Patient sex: F
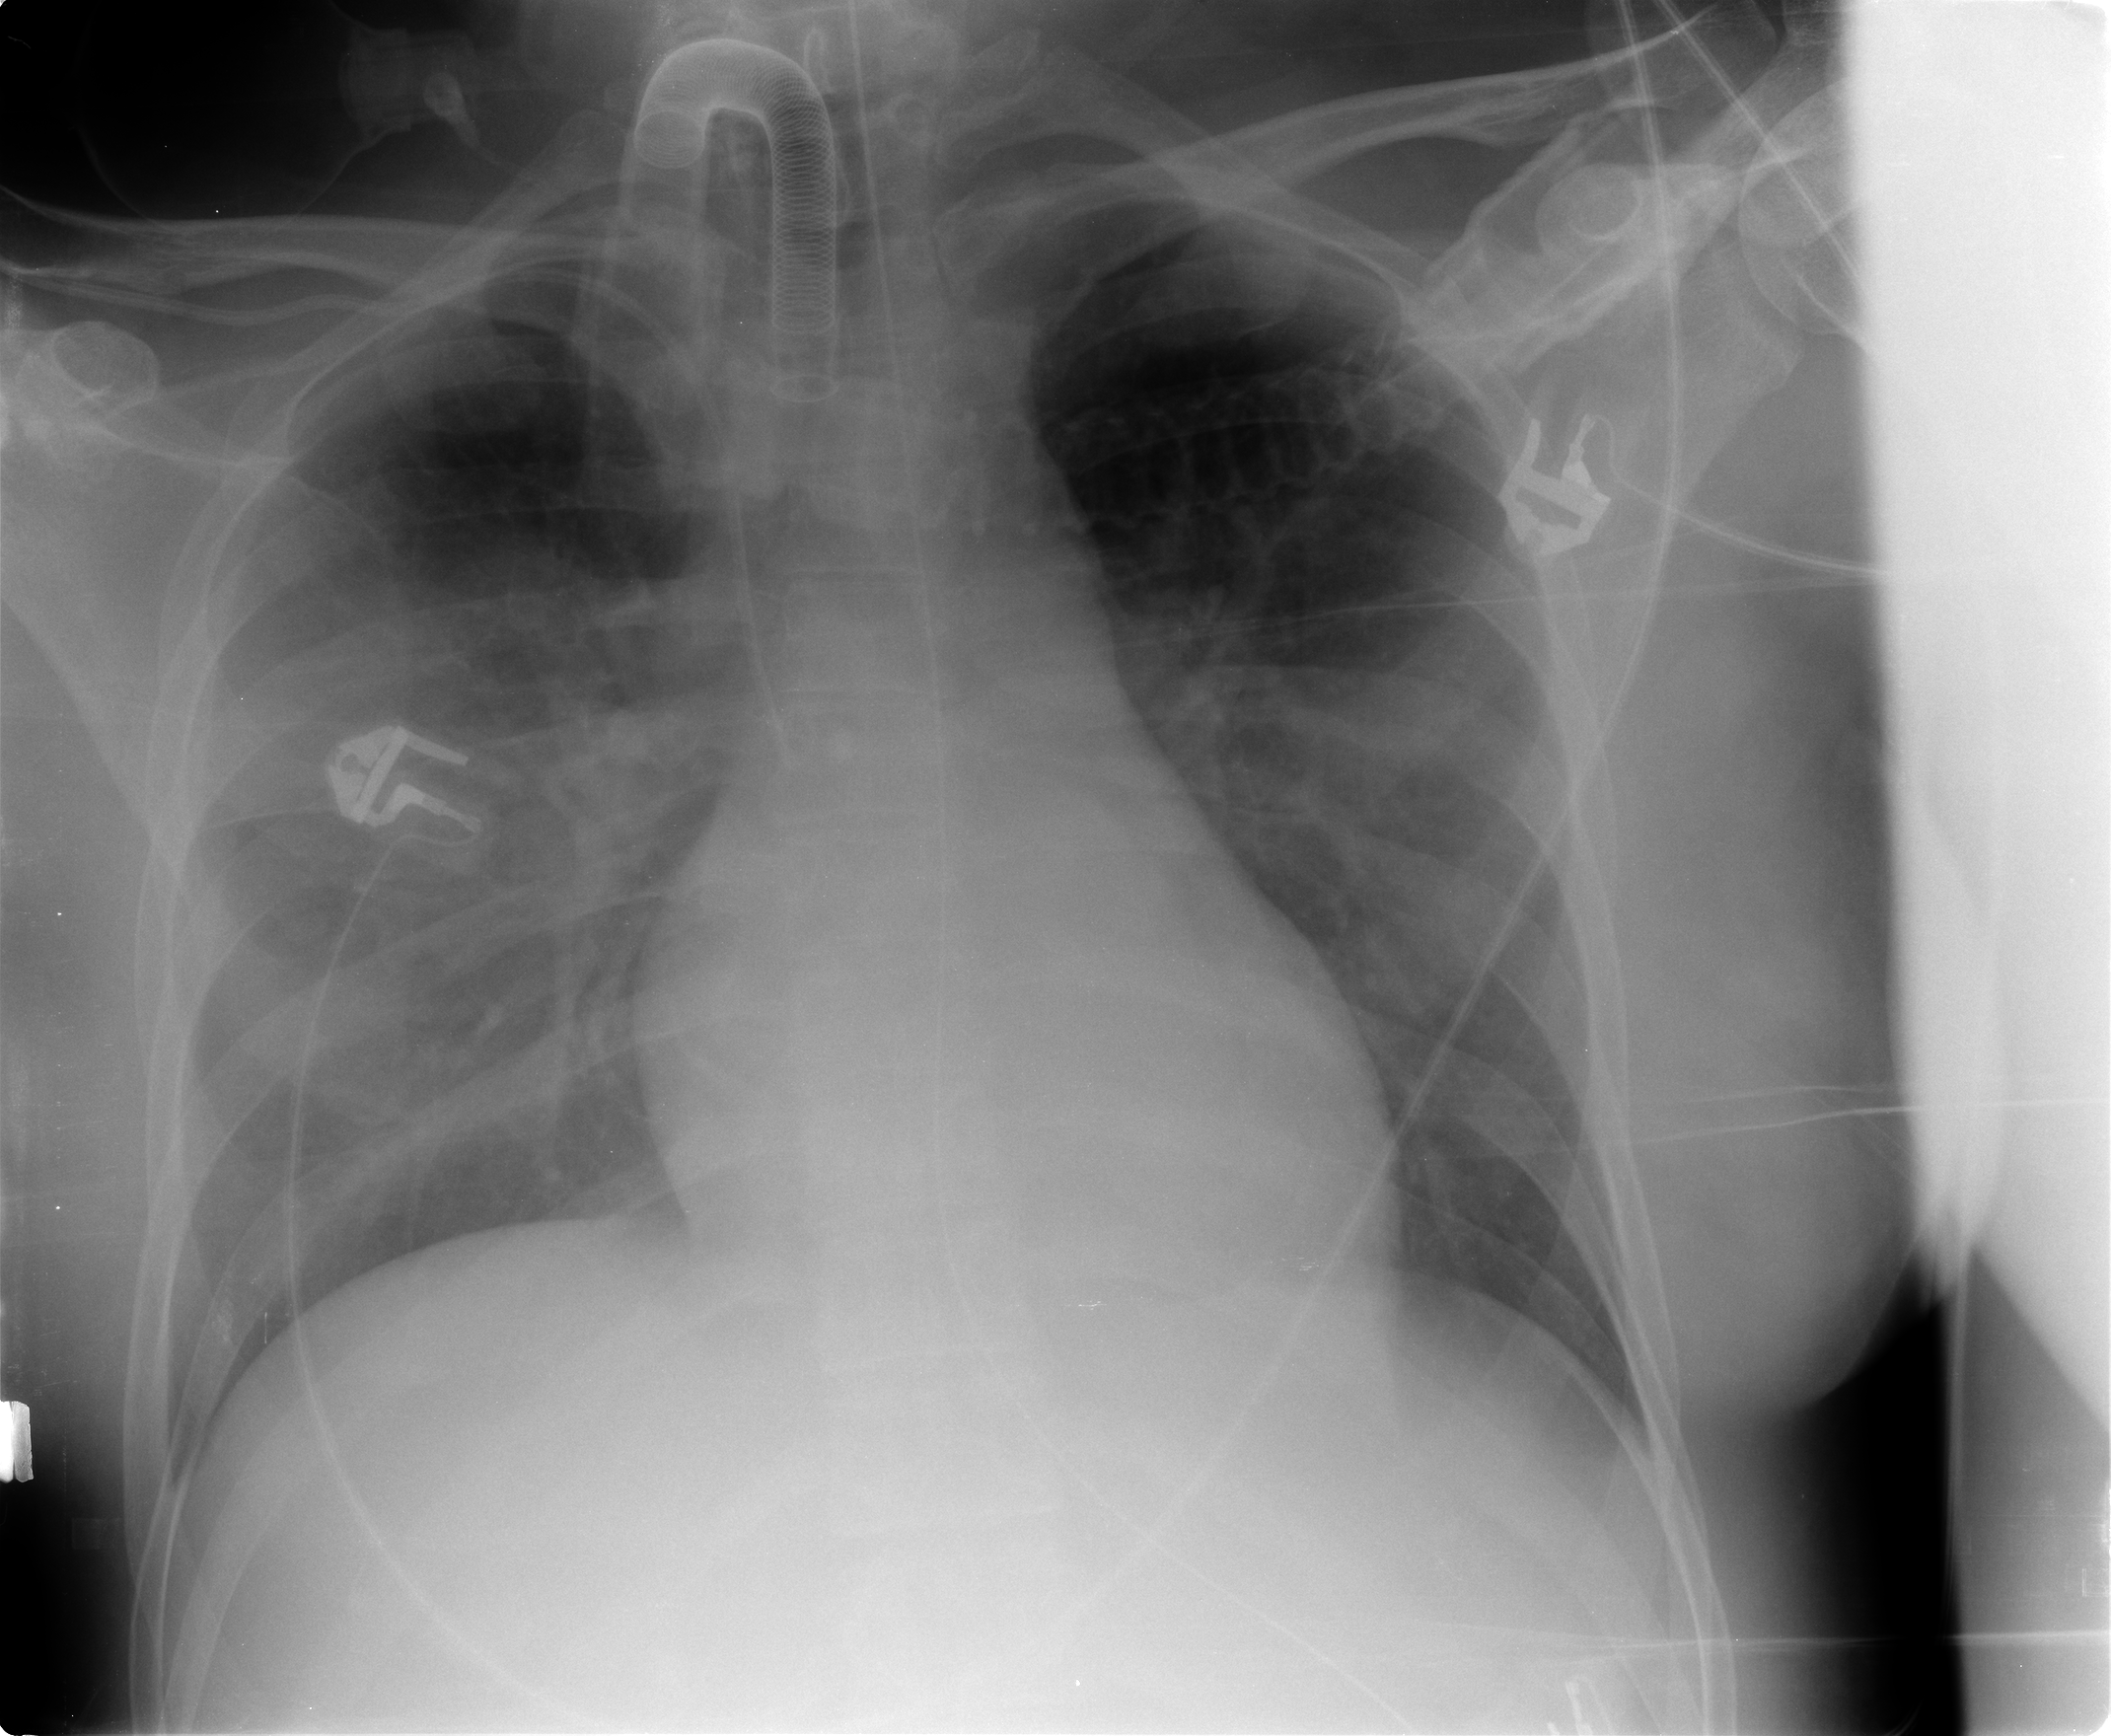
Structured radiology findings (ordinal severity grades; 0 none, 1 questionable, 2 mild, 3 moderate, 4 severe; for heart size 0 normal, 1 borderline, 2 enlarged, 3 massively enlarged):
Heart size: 0
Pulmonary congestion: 2
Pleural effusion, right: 0
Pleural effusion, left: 0
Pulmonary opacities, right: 0
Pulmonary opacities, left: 0
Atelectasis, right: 3
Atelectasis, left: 2